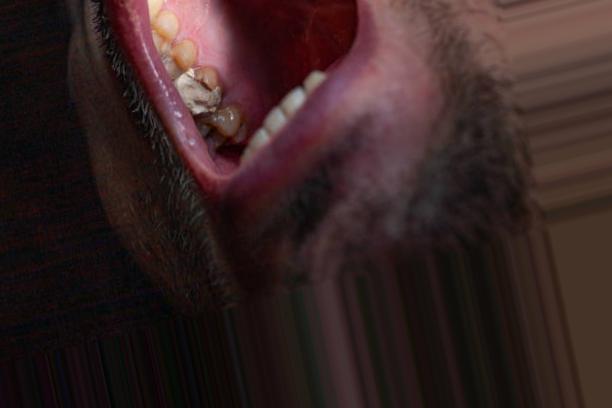
Condition: Caries